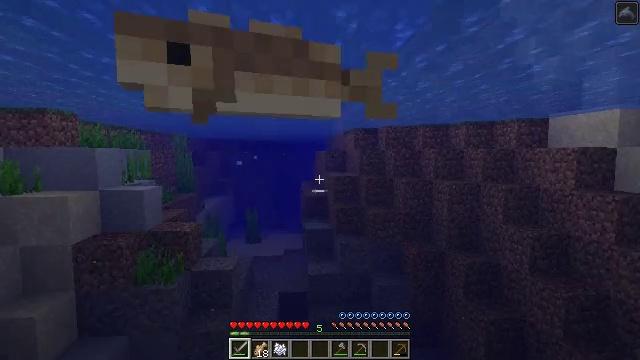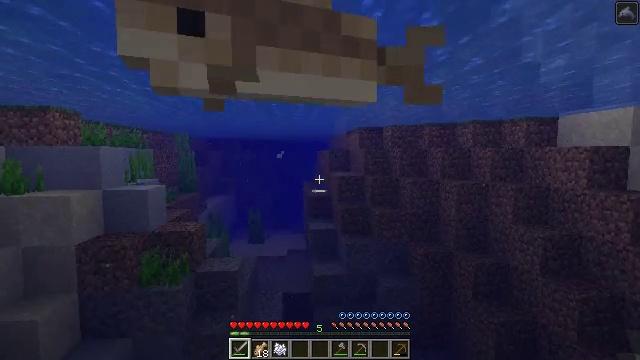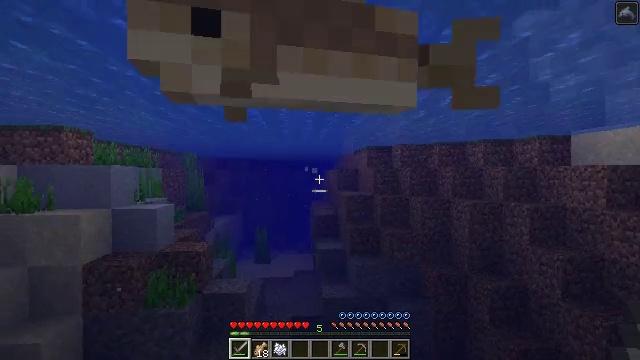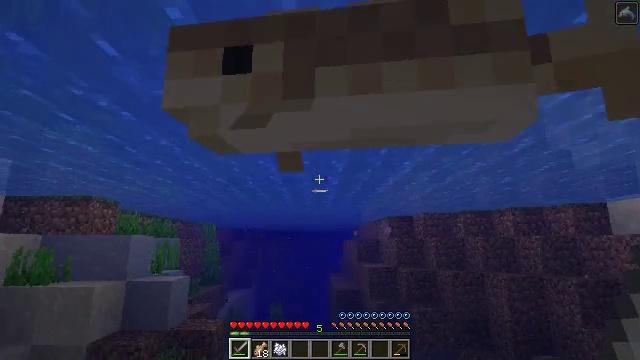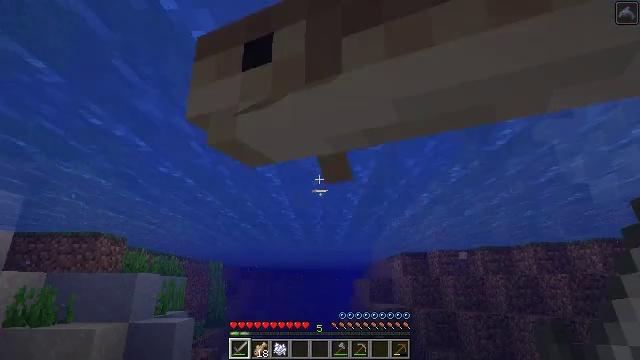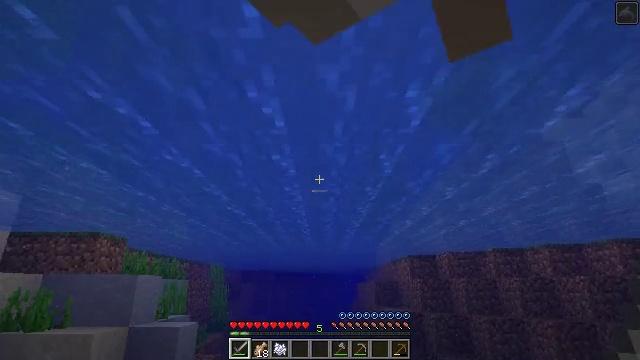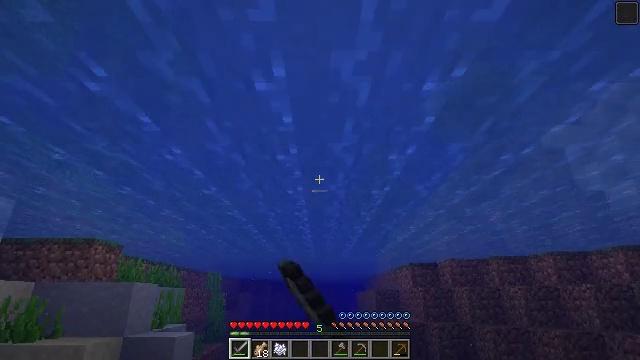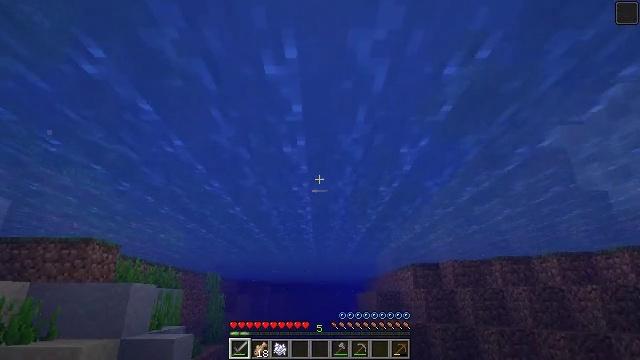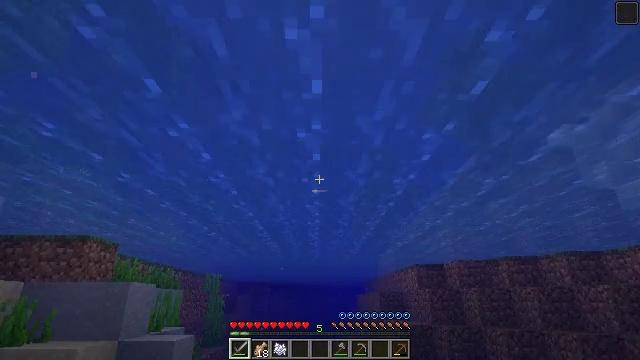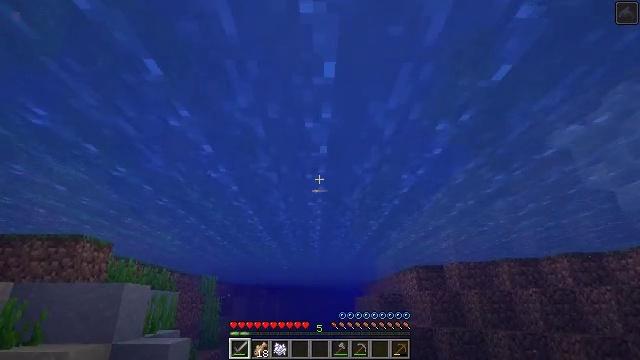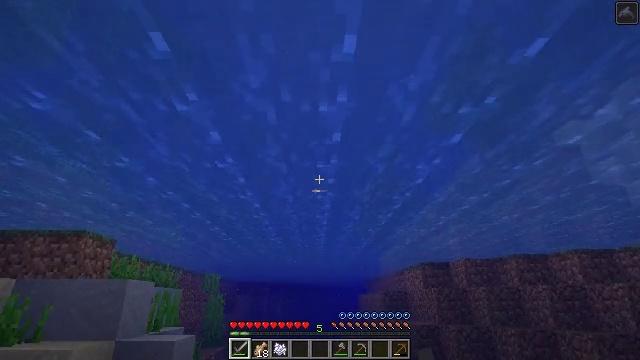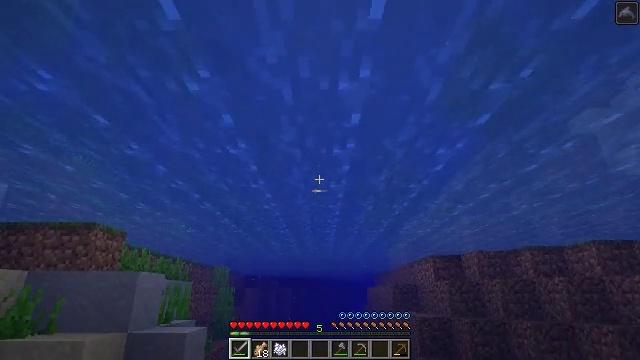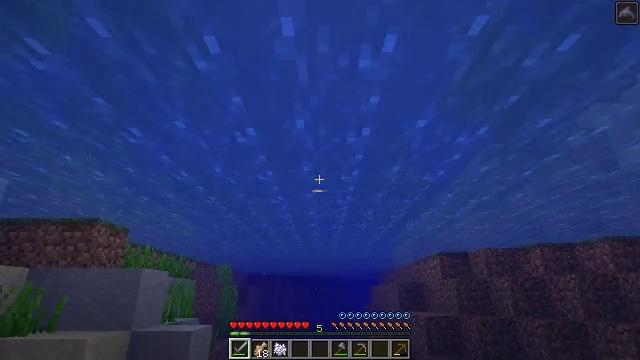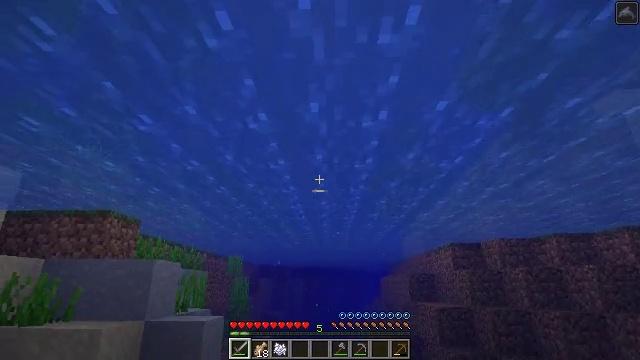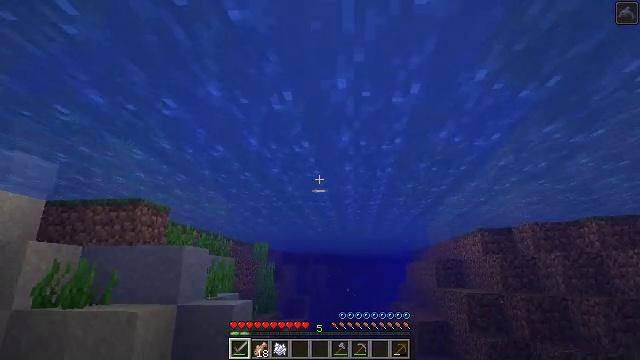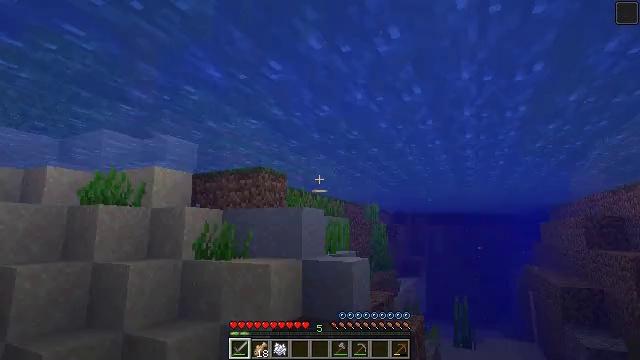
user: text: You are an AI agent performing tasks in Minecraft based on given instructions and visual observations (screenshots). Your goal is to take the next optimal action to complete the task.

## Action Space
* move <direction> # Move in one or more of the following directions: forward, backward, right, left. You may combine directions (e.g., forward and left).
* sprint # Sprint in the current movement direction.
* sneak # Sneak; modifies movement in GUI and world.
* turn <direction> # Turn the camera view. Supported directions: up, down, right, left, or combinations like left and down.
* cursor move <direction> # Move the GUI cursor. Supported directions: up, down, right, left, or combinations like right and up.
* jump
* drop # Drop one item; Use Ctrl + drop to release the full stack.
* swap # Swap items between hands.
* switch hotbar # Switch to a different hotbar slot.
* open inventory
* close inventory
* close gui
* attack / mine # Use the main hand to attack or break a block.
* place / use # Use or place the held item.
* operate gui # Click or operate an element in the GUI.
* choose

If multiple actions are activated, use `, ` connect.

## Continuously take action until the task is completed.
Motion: motion action
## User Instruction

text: Catch and defeat a cod.
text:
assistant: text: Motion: move forward
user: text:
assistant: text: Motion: move forward, turn left and up
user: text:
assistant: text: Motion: move forward, turn left and up
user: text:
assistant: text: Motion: move forward, turn left and up
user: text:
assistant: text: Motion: move forward, attack / mine
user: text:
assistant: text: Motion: turn up, attack / mine
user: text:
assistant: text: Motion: attack / mine
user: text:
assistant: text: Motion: no_op
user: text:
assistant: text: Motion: no_op
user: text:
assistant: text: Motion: no_op
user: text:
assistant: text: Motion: turn left and down
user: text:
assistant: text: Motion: no_op
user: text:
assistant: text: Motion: turn left and down
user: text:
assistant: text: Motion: turn left and down
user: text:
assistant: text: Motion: turn left and down
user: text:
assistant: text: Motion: turn left and down
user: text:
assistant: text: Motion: turn left and down
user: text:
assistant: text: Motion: turn left and down
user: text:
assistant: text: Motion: turn left and down
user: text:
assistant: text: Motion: turn left and down
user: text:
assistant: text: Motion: turn left
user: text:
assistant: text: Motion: no_op
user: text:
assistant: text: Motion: no_op
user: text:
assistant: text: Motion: no_op
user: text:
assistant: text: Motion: no_op
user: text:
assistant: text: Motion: no_op
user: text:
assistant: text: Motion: turn left and up
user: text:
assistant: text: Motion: turn left and up
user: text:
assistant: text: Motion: turn left
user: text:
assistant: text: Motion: turn left